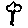
Label: tree